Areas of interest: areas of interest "Park Square"
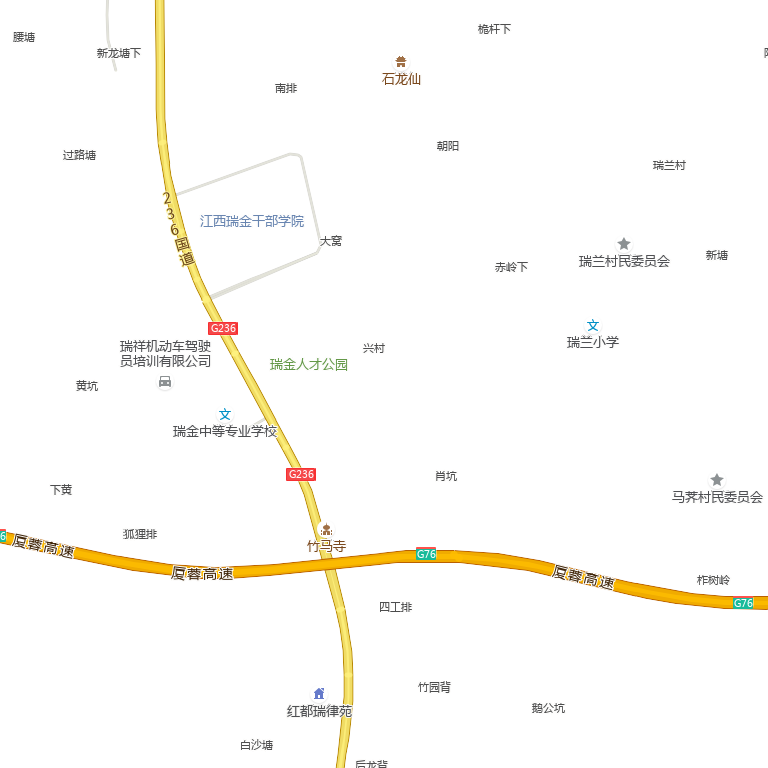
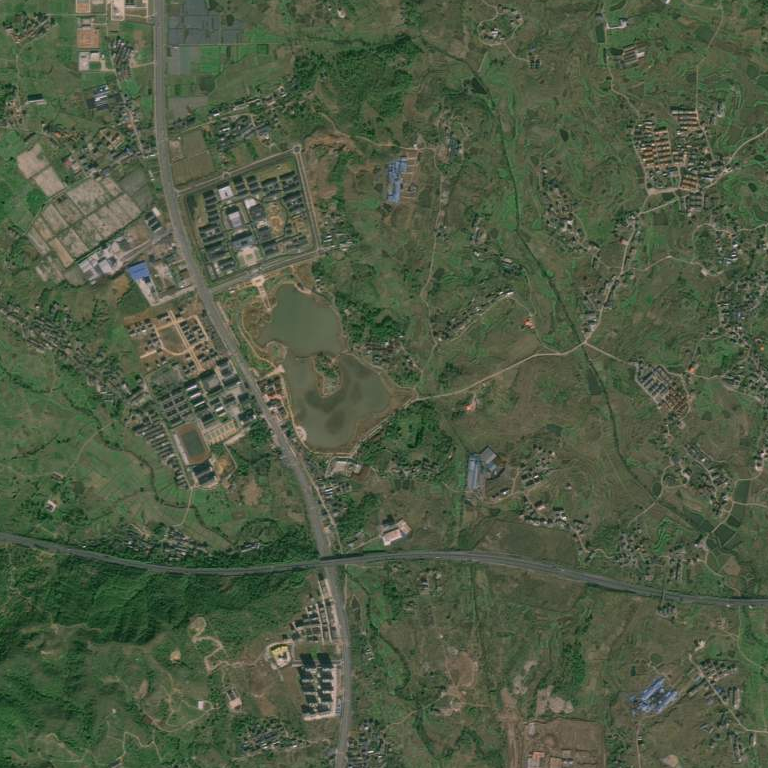